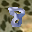
Label: 8